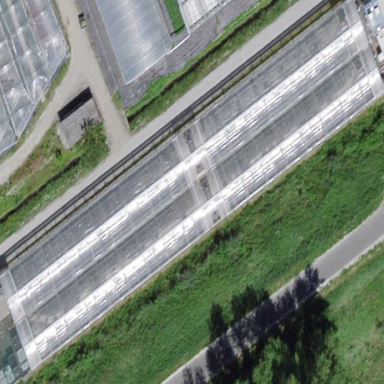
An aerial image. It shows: Greenhouse.